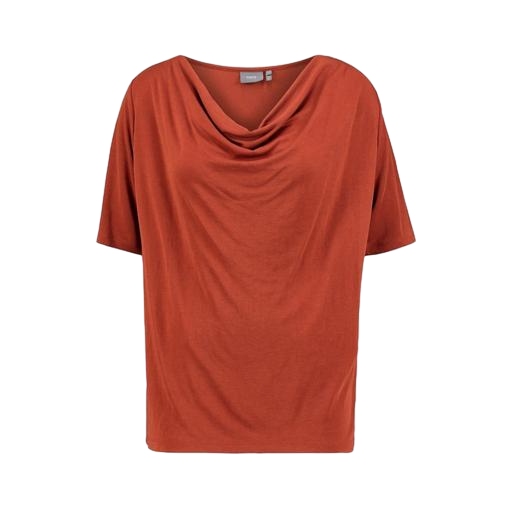
loose fit t-shirt, multicolor vero moda rust high neck blouse, batwing t-shirt, white background